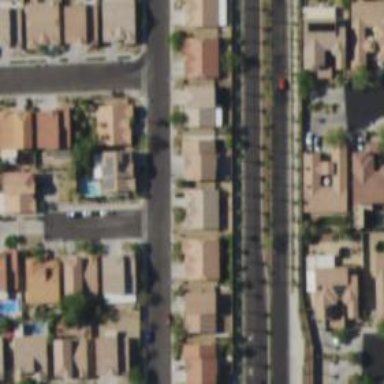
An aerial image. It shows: Residential road.